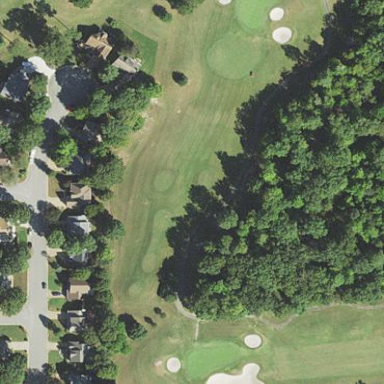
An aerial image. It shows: Grassy area designated as golf tee.